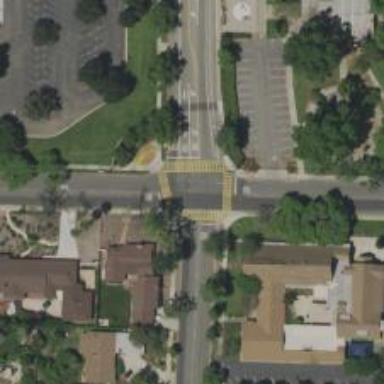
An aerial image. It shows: Road with stop sign.